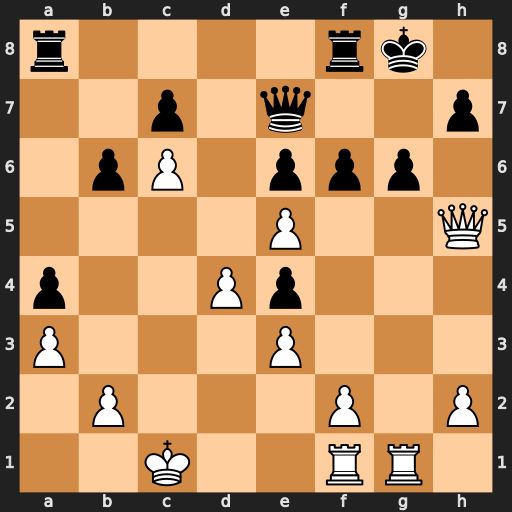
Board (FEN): r4rk1/2p1q2p/1pP1ppp1/4P2Q/p2Pp3/P3P3/1P3P1P/2K2RR1
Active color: w
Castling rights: -
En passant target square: -
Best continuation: Rxg6+ hxg6 Rg1 g5 exf6 Qh7 Qxg5+ Kh8 Qg7+ Qxg7 fxg7+